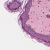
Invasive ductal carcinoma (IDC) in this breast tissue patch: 0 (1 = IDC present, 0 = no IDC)